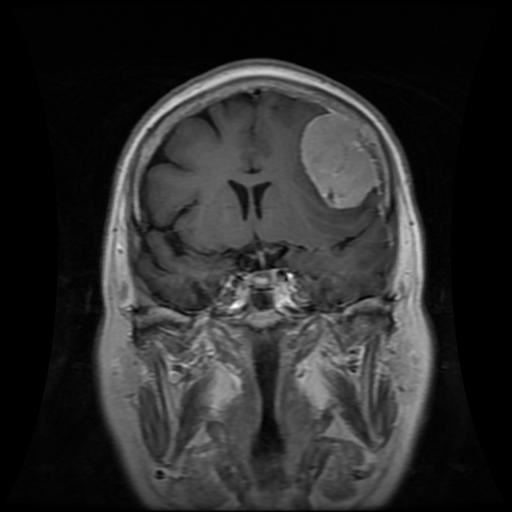
Label: meningioma